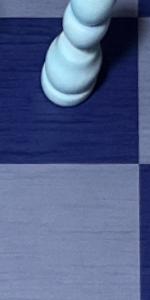
Label: Empty